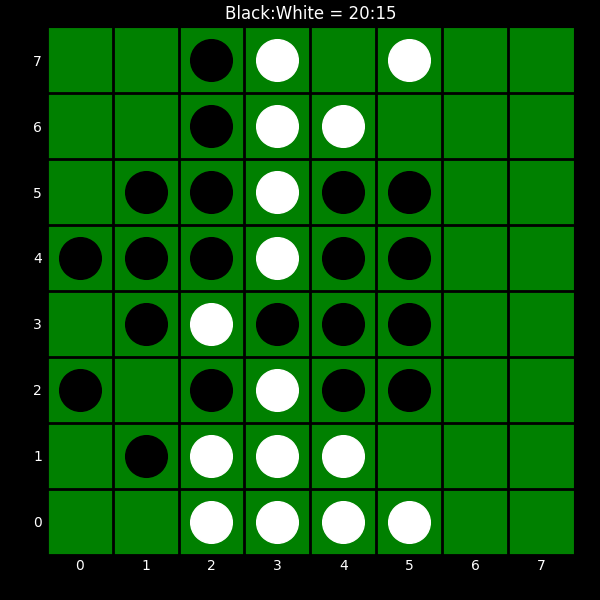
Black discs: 20
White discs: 15